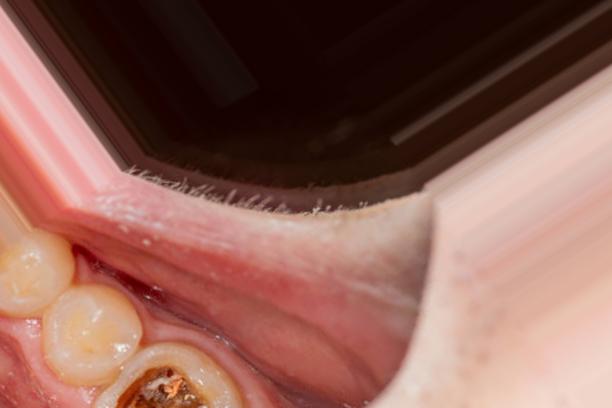
Condition: Caries